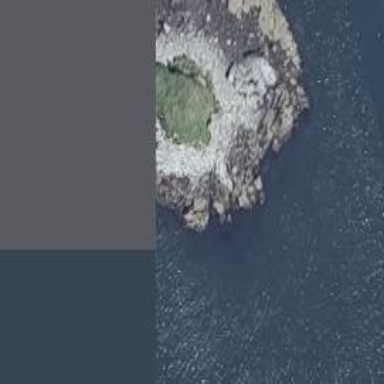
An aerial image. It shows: Island with natural coastline.